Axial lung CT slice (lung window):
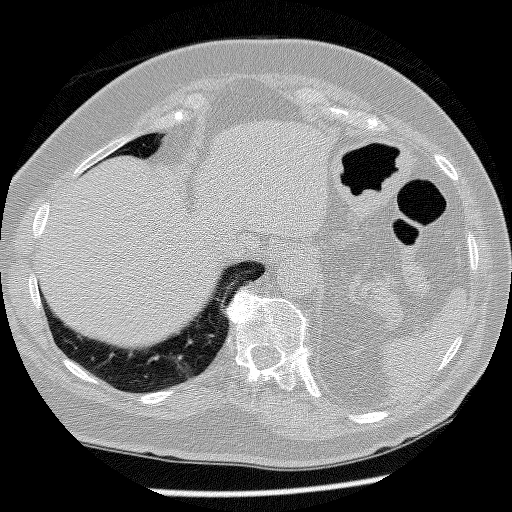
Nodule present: no